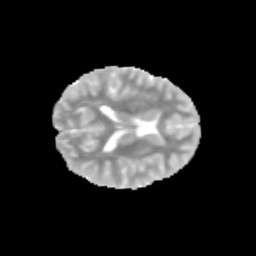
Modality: MD
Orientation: axial
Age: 11
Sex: female
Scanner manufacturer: siemens
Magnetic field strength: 3 T
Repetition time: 3.8 s
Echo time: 0.07 s